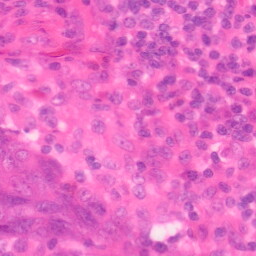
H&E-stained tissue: Colon